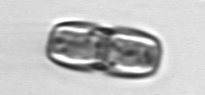
Label: Ephemera